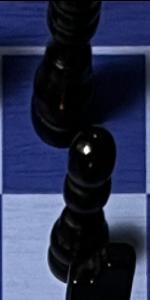
Label: Pawn_Black